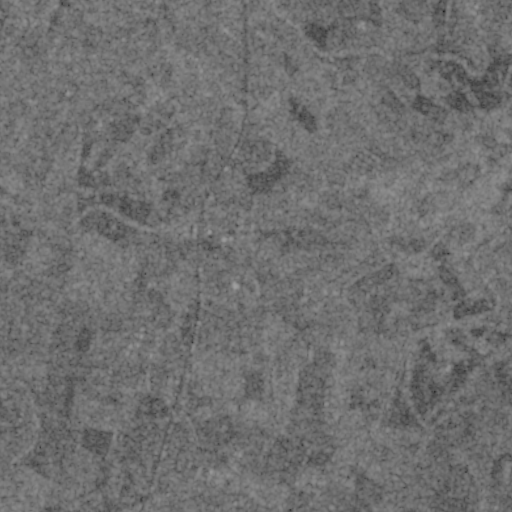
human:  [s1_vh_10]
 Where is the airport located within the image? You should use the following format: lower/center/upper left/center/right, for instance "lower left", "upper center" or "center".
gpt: The airport is located in the lower right of the image.
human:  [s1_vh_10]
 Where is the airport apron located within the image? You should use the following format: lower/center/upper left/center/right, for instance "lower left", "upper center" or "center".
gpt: The airport apron is located in the lower right of the image.
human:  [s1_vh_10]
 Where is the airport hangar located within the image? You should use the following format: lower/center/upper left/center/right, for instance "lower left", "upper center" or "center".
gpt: The airport hangar is located in the lower right of the image.
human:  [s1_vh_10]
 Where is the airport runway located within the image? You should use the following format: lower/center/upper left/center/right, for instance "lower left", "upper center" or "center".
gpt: The airport runway is located in the lower right of the image.
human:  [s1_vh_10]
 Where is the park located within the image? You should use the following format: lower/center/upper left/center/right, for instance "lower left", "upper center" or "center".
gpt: The park is located in the center of the image.
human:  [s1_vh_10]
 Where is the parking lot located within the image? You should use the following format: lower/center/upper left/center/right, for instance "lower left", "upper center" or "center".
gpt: The parking lot is located in the lower center of the image.
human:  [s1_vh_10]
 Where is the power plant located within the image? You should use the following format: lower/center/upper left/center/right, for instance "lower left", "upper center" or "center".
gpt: There is no power plant in the image.

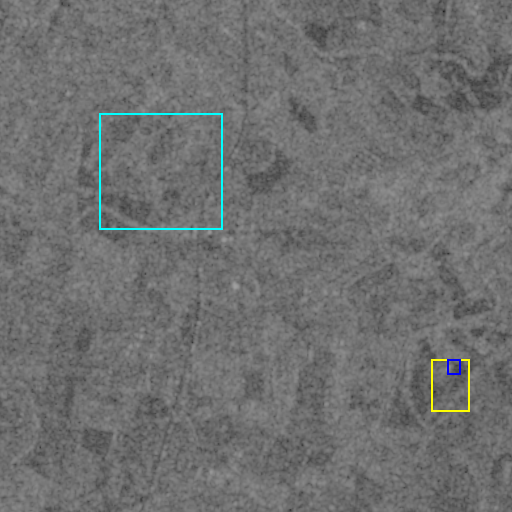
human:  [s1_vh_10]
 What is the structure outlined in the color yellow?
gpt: The structure outlined in yellow is an airport.
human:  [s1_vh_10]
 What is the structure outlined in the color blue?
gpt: The structure outlined in blue is an airport apron.
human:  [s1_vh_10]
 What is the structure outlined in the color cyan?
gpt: The structure outlined in cyan is a crop field.
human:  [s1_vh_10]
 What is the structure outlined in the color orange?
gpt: There is no orange outline.